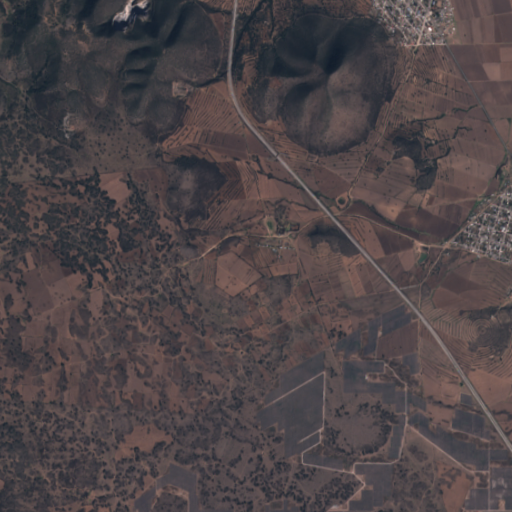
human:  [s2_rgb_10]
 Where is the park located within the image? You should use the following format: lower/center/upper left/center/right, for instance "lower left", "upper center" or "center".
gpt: The park is located in the upper right of the image.
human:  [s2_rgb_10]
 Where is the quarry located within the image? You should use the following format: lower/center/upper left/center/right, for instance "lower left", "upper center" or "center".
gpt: The quarry is located in the upper left of the image.
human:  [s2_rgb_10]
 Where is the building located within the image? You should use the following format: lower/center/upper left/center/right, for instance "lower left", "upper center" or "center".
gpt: There is no building in the image.